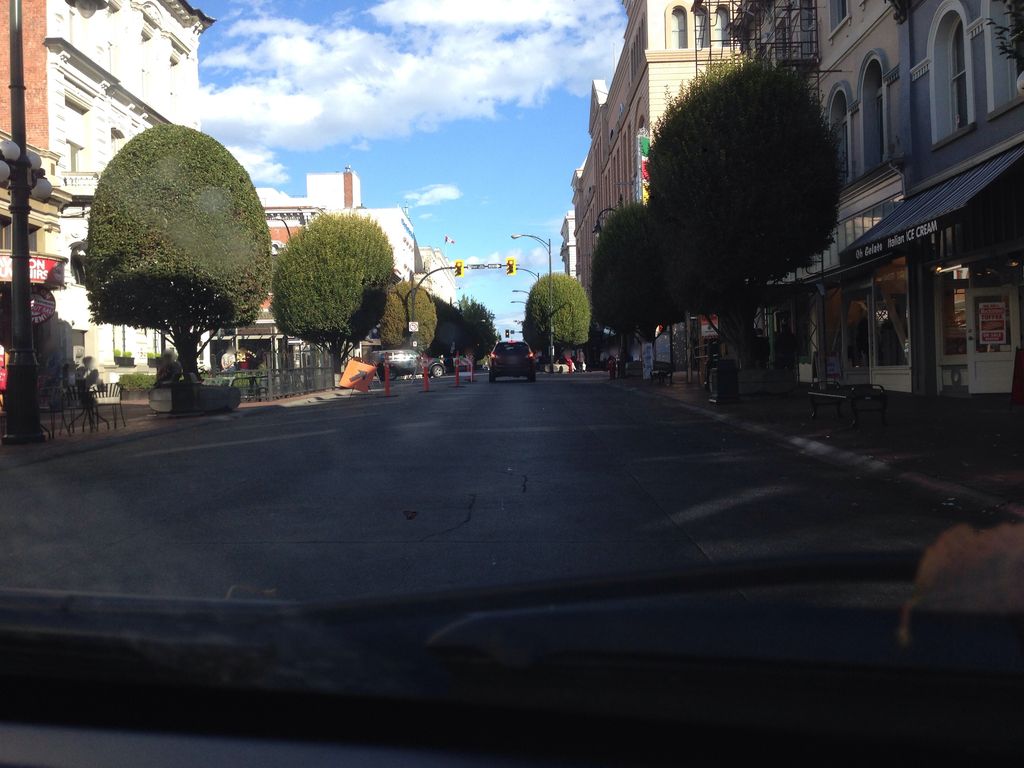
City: victoria